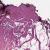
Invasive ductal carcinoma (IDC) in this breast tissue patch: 0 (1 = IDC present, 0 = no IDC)